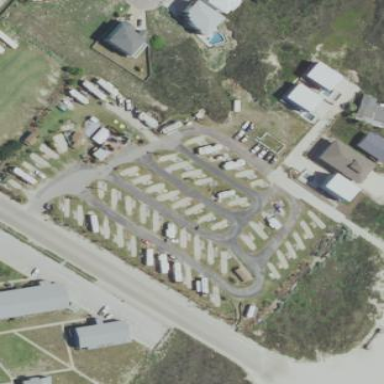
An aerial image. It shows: Caravan site with sanitary dump station for travelers.